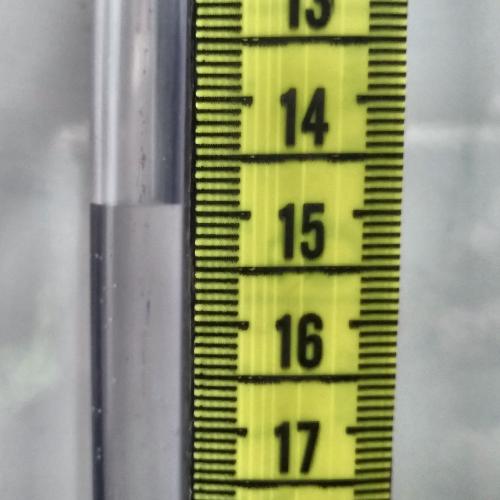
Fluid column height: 14.9 cm